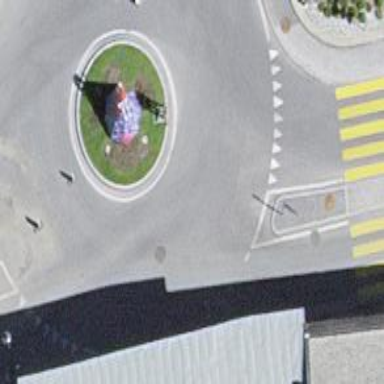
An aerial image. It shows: Secondary road with asphalt surface leading to roundabout.